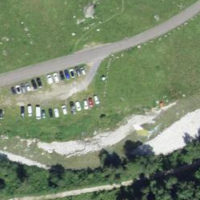
EUNIS habitat code: 23
Species observed at this site:
Volucella pellucens
Pseudochorthippus parallelus
Erebia ligea
Colias palaeno
Aculepeira ceropegia
Fabriciana adippe
Aporia crataegi